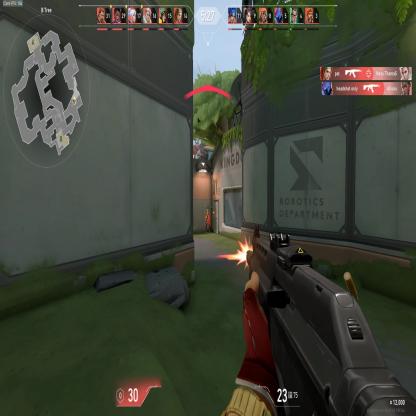
Label: enemy